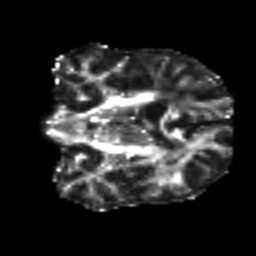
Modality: FA
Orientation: coronal
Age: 46
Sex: male
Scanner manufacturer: siemens
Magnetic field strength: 3 T
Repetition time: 7.3 s
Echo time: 0.087 s